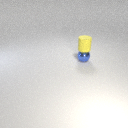
small blue metal sphere below small yellow rubber cylinder